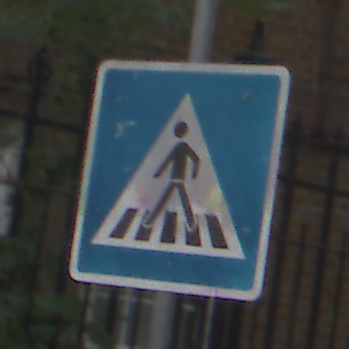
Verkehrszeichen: FussgaengerueberwegRechts
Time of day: MorningAfternoon
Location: Outdoor (Urban)
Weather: Overcast
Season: NotSpecified
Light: Natural